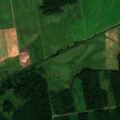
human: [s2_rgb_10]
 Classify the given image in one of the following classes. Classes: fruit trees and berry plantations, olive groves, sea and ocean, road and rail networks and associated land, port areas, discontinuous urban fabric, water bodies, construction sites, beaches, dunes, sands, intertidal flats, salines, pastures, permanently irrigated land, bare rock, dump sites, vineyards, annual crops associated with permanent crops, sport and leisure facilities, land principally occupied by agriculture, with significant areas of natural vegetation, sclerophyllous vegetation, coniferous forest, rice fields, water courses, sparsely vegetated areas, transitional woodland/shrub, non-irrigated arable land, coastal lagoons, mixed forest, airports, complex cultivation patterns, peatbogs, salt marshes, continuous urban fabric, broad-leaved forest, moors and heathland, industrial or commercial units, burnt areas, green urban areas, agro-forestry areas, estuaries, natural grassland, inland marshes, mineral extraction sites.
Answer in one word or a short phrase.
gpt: pastures, broad-leaved forest